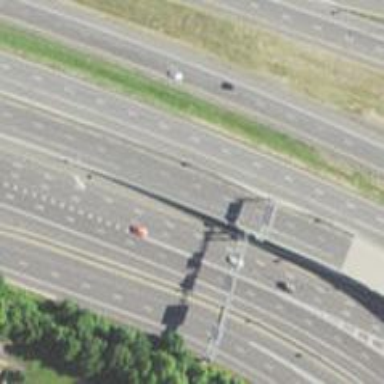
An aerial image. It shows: Motorway junction.